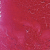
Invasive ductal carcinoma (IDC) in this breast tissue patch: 0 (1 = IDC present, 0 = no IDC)